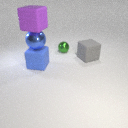
large blue rubber cube in front of small green metal sphere